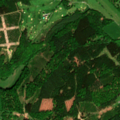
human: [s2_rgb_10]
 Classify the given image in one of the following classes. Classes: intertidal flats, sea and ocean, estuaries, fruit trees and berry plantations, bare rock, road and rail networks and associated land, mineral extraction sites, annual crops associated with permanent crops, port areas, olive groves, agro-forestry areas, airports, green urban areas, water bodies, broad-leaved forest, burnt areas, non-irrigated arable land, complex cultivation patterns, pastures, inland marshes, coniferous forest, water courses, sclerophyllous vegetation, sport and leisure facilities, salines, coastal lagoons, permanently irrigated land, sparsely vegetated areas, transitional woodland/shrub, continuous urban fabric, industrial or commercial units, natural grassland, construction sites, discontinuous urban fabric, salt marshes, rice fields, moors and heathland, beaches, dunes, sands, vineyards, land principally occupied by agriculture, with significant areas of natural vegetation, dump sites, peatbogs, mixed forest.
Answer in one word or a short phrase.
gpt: sport and leisure facilities, pastures, land principally occupied by agriculture, with significant areas of natural vegetation, broad-leaved forest, mixed forest